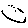
Label: smiley face